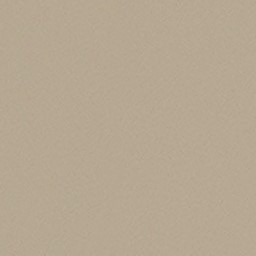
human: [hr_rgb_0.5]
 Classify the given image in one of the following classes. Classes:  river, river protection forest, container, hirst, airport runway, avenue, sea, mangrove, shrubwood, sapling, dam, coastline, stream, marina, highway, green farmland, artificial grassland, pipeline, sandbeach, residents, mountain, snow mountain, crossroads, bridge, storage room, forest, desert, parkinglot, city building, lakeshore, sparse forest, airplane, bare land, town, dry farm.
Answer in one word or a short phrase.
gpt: desert